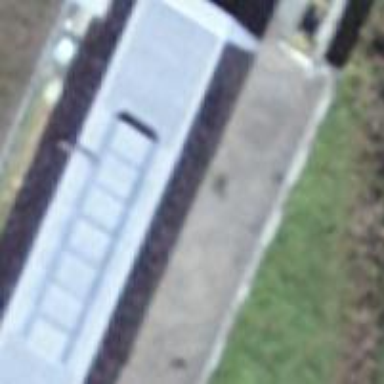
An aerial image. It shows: Transportation building.